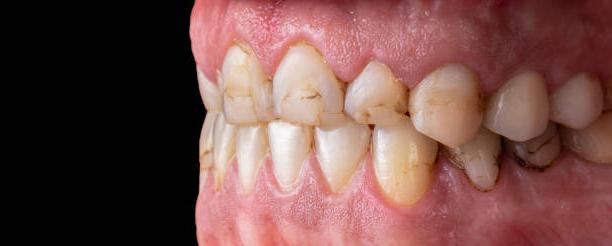
Condition: Calculus